Question: I have threading class in serverThread.py file as shown:
'''
import threading
class serverThread(threading.Thread):
def __init__(self, name):
try:
threading.Thread.__init__(self)
self.name = name
except:
exit()
def run(self):
print("Hello")
'''
I created a new project.I want to inherit class from above class as shown:
'''
import serverThread
class tcpThread(serverThread):
def __init__(self, name):
serverThread.__init__(self,name)
def run():
serverThread.run(self)
t1 = tcpThread("Tcp Server")
t1.start()
'''
When I run this script gives me error:
> Error:
Traceback (most recent call last): File "serverTcpThread.py", line 4, in <module> class tcpThread(serverThread): TypeError: module.__init__() takes at most 2 arguments (3 given)

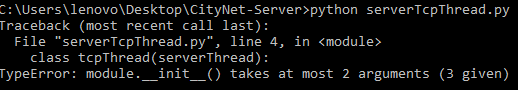
Answer: The error you're reporting is probably because the base class is imported from a bad path, cannot reproduce here.
That said, there's another (similar) error: when redefining the 'run' method, you have to pass the 'self' parameter
'''
class tcpThread(serverThread):
def __init__(self, name):
serverThread.__init__(self,name)
def run(self):
serverThread.run(self)
'''
the code runs fine after that. note that there's no need to redefine the 'run' method only to call the parent method.